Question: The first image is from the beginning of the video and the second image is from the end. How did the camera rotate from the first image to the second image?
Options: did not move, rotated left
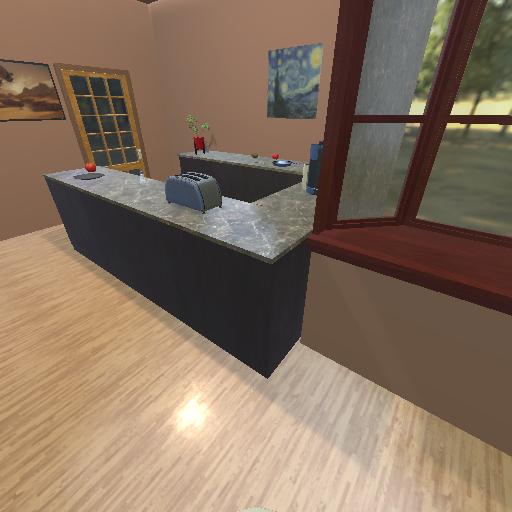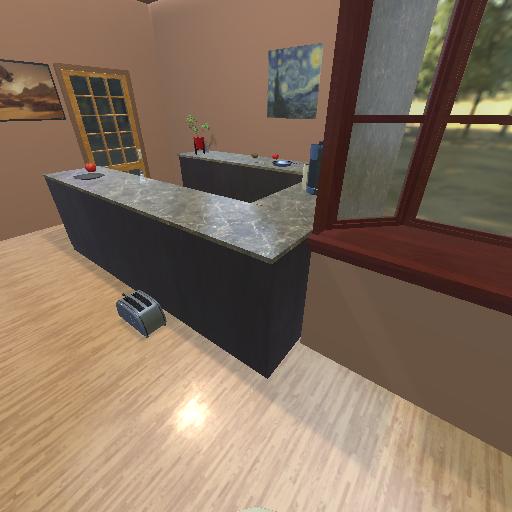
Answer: did not move